Question: After uninstallation of VS2012 and installing back Visual Studio 2010 C# Express I was getting strange warning:
> 2008 is not a valid number
so I decided to reinstall VS2010, but I couldn't uninstall it. I was getting error:
> Suite Integration Toolkit Executable has stopped working.
I managed to uninstall VS2010 with VS2010 Uninstall Tool, but now I want to install Visual Studio 2010 C# Express back. I'm getting 'Suite Integration Toolkit[...]' error again when I try to install it using web installer. Could you help me resolve my problem?

And I've got Tablet PC Components function disabled in Control Panel / Programs and Utilites.
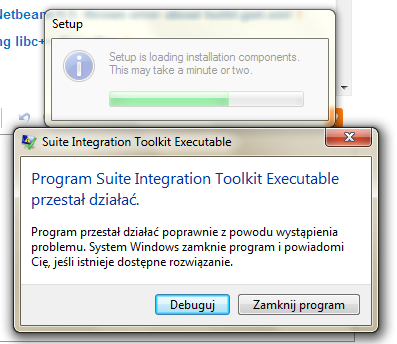
Answer: 'bcdedit.exe /set {current} nx AlwaysOff' in cmd.exe and then reboot solved problem. When installation is finished you can use: 'bcdedit.exe /set {current} nx AlwaysOn'.